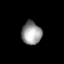
Tissue: lung
Cell type: Myeloid cells
Senescence score: 0.6078
Nuclear area (px): 453
Mean DAPI intensity: 150.141